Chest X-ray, AP view. Patient: 19 years old, sex F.
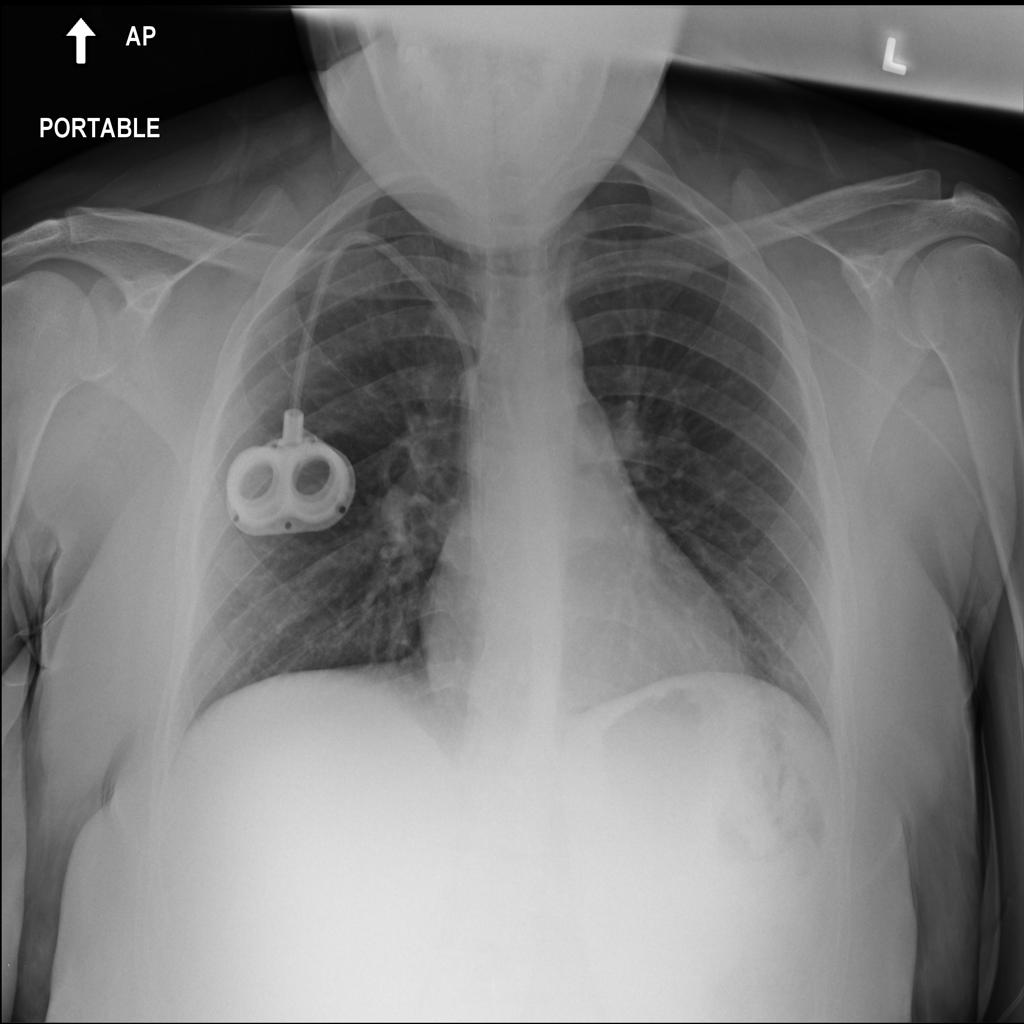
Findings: No Finding